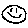
Label: smiley face